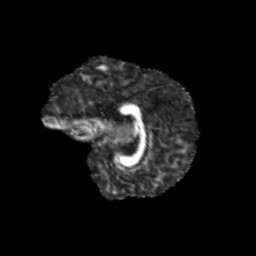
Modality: FA
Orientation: sagittal
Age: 12
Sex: female
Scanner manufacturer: siemens
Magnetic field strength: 3 T
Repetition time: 3.8 s
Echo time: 0.07 s